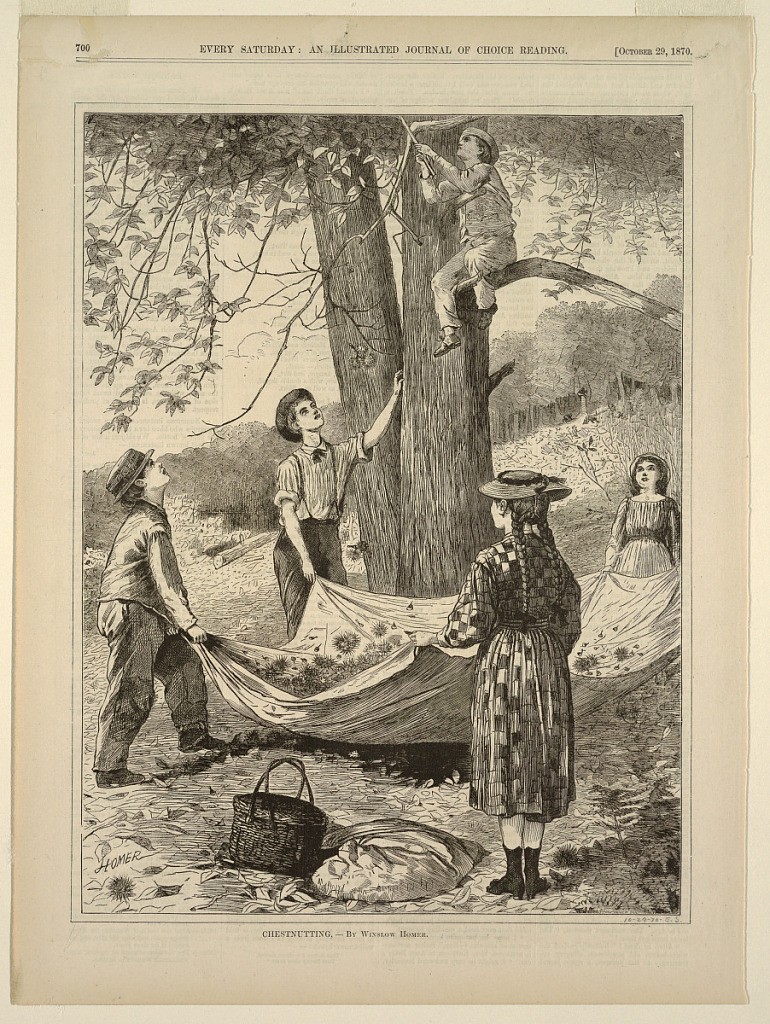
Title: Chestnutting
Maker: Winslow Homer, American, 1836–1910
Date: September 29, 1870
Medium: Wood engraving printed in black ink on paper
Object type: Graphic design
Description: Two boys and two girls holding a blanket into which a third boy, in a tree, shakes down chestnuts.  Hillside in background, with another group of children to the right gathering chestnuts.